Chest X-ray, PA view. Patient: 66 years old, sex F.
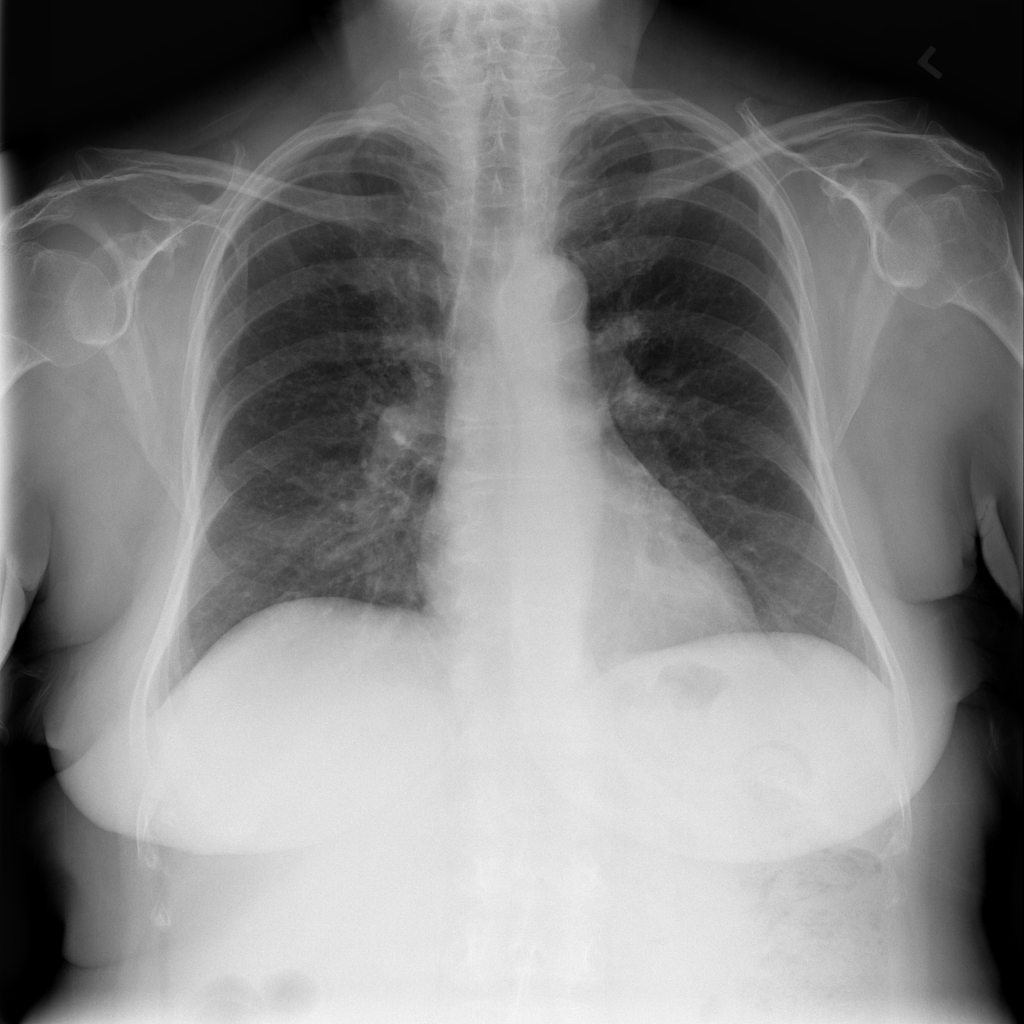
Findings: No Finding